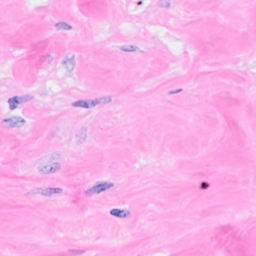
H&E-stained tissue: Breast